Question: How can I close the plot area with black lines in the top and right side when I save a plot?
I don't have any idea how to make it or how to search, if anyone knows please tell me.
For example look at the plot shown below, where the lines are missing:

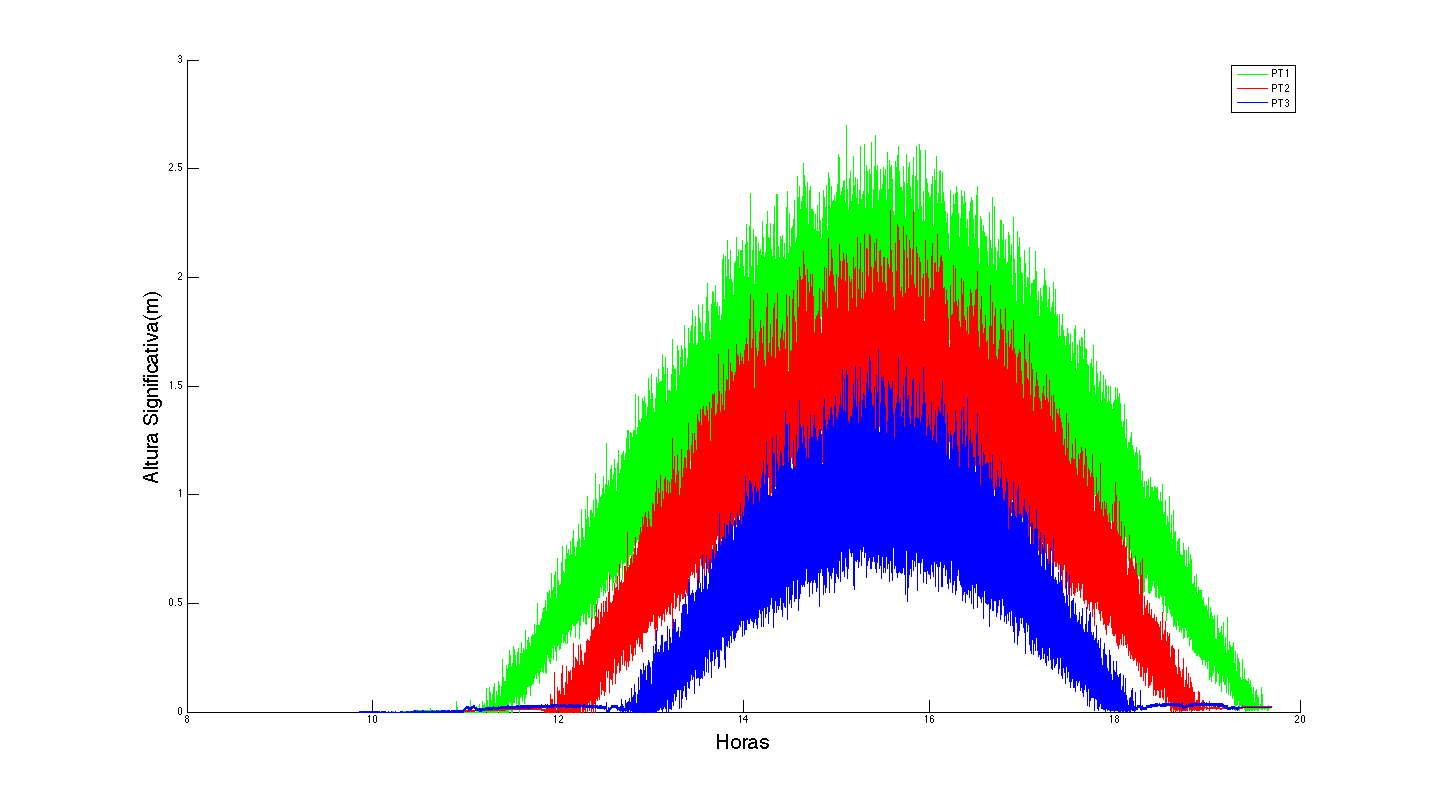
Answer: Before you save your image, use the <URL> command. This will enclose your plot to have the surrounding black box as you have specified in your example image. Simply call:
'''
box on;
'''
To turn it off, do:
'''
box off;
'''
Example:
'''
%// Plot a line from 1 to 5 for x and y
x = 1:5;
y = 1:5;
plot(x,y);
box on;
'''
This is what the plot looks like:

If you were to turn boxing , this is what the plot looks like:

'box off;' is the default behaviour for 'plot', as you have seen in the example image you have shown. Simply call 'box on;' after the plot is shown and before you save your image to get the desired effect.